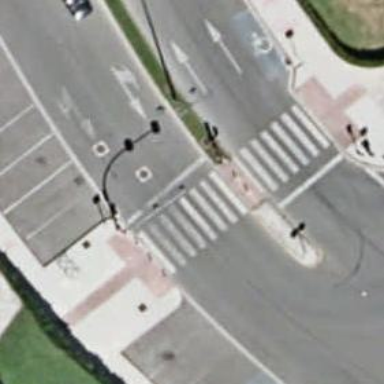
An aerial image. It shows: Zebra crossing on the road.